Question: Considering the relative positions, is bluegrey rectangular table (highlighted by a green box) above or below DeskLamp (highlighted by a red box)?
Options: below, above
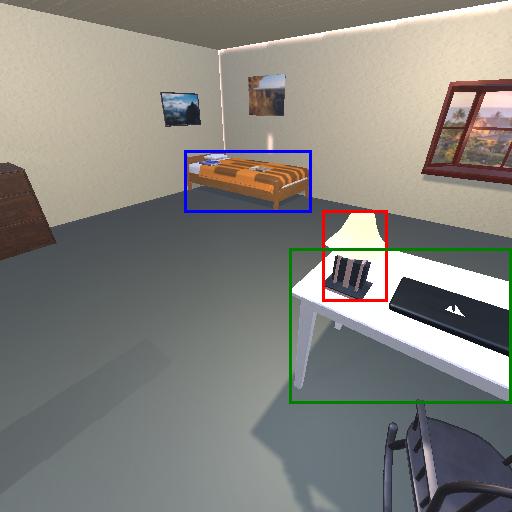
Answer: below